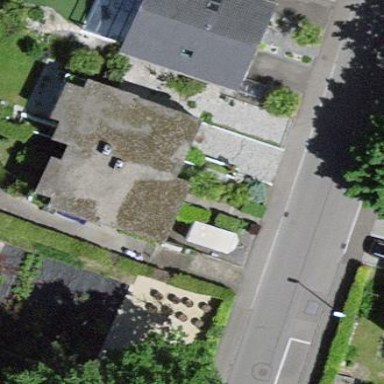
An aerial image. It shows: Semi-detached house.